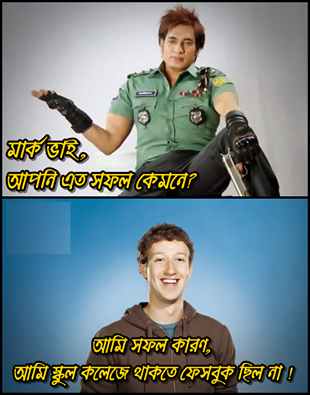
Caption: মার্ক ভাই, আপনি এত সফল কেমনে? আমি সফল কারণ, আমি স্কুল কলেজে থাকতে ফেসবুক ছিল না!
Label: non-hate